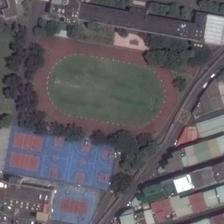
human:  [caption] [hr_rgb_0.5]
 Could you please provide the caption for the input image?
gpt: a row of green trees is between a playground and three basketball fields .

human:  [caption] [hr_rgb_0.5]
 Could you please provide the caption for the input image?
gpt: a playground with many kinds of sports fields next to it is semisurrounded by many buildings and trees .

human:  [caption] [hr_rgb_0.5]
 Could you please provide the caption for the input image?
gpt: this is a convenient place for exercise since it is close to the road and residential areas and there is a parking lot nearby .

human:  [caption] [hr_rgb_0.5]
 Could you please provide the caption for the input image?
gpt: many buildings and some green trees are around a playground with three basketball fields near to it .

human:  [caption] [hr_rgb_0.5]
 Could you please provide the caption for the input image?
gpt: a playground with many kinds of sports fields next to it is semisurrounded by many buildings and trees .